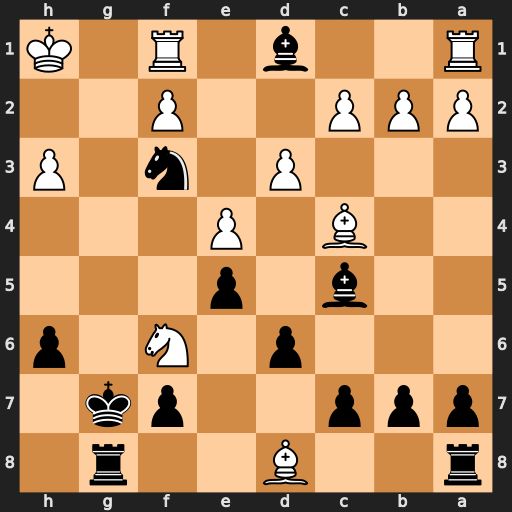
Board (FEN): r2B2r1/ppp2pk1/3p1N1p/2b1p3/2B1P3/3P1n1P/PPP2P2/R2b1R1K
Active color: b
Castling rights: -
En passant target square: -
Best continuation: Rgxd8 Nh5+ Kg6